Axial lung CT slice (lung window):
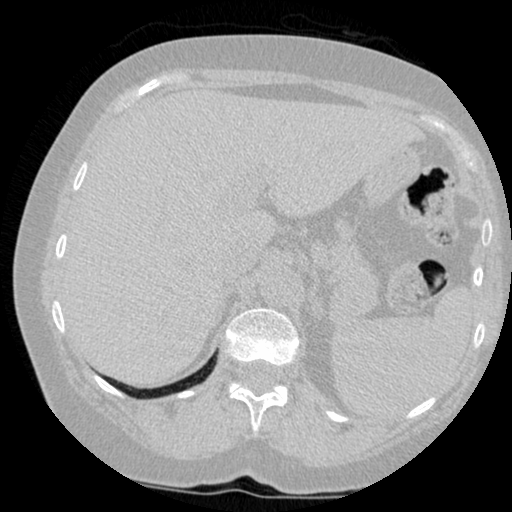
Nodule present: no